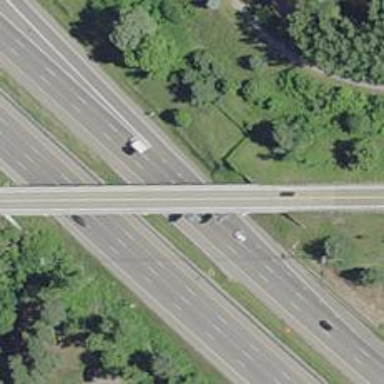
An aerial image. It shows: Motorway junction.